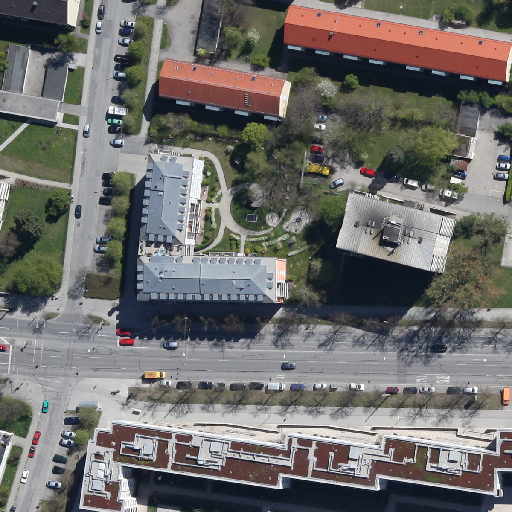
Referring expression: vehicle